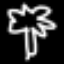
Label: palm tree